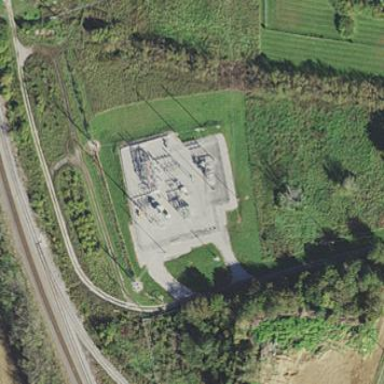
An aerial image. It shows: Power substation.